Aerial crown-view tile of a tropical tree (Barro Colorado Island, Panama), acquired 20250217:
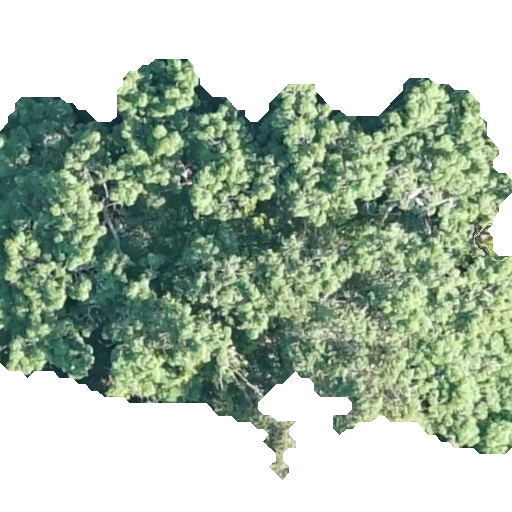
Species: Ceiba pentandra
GBIF accepted scientific name: Ceiba pentandra
Crown area: 244.42 m²